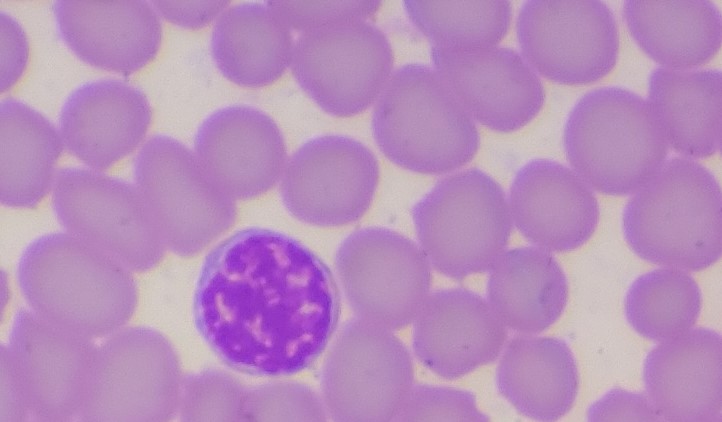
White blood cell type: Lymphocyte